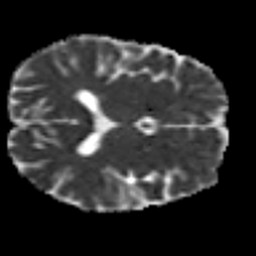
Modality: MD
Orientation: axial
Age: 37
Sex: male
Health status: ill
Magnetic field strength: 3 T
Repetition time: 8.4 s
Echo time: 0.0926 s